Question: I have a PDF/A3 file with an empty acroform inside, which needs to be filled programmatically. I chose to use the itext7 library and at first everything seemed to go really well. Filling the acroform was seemingly pretty easy and the result looked good.
Now the resulting PDF file still needs to be PDF/A3 conformant, but for some reason, after filling out the form with my program, when I check against verapdf to confirm the validity of my PDF file, I get the following error:

I have absolutely no idea where to even start fixing this. When decoding the resulting PDF the following two sections are the only parts which contain anything with "pdfuaid":
'''
<rdf:Description rdf:about=""
xmlns:dc="http://purl.org/dc/elements/1.1/"
xmlns:pdf="http://ns.adobe.com/pdf/1.3/"
xmlns:pdfaid="http://www.aiim.org/pdfa/ns/id/"
xmlns:xmp="http://ns.adobe.com/xap/1.0/"
xmlns:xmpMM="http://ns.adobe.com/xap/1.0/mm/"
xmlns:stEvt="http://ns.adobe.com/xap/1.0/sType/ResourceEvent#"
xmlns:pdfaExtension="http://www.aiim.org/pdfa/ns/extension/"
xmlns:pdfaSchema="http://www.aiim.org/pdfa/ns/schema#"
xmlns:pdfaProperty="http://www.aiim.org/pdfa/ns/property#"
xmlns:pdfaType="http://www.aiim.org/pdfa/ns/type#"
xmlns:pdfaField="http://www.aiim.org/pdfa/ns/field#"
xmlns:ftx="http://ns.ftx.com/forms/1.0/"
xmlns:control="http://ns.ftx.com/forms/1.0/controldata/"
xmlns:pdfuaid="http://www.aiim.org/pdfua/ns/id/"
<ftx:ControlData
control:Anzahl_Zeichen_Hausnummer="3"
control:Anzahl_Zeichen_Namenszusatz="0"
control:Anzahl_Zeichen_Postleitzahl="10"
control:Anzahl_Zeichen_Titel="0"
control:Anzahl_Zeichen_Vorname="4"
control:Anzahl_Zeichen_Wohnsitzlaendercode="1"
control:Auftragsnummer_Einsender="0"
control:Formularnummer="10"
control:Formularversion="07.2017"
control:Technische_Version="3"/>
<pdfuaid:part>1</pdfuaid:part>
'''
This is the code which fills the PDF:
'''
PdfADocument pdf = new PdfADocument(new PdfReader(TEMPLATE), new PdfWriter(DEST + name + ".pdf"));
PdfFont font = PdfFontFactory.createFont(FONT, PdfEncodings.CP1252, true);
// Hole Acro-Form aus der PDF
PdfAcroForm form = PdfAcroForm.getAcroForm(pdf, false);
// Lese XMP-Metadaten aus der PDF
byte[] xmp = pdf.getXmpMetadata();
XMPMeta meta = XMPMetaFactory.parseFromBuffer(xmp);
JSONArray jsonArr = (JSONArray) this.parser.parse(new FileReader(jsonFile));
// Durchlaufe JSON-Array, in dem alle zu befullenden Felder stehen
for (Object obj : jsonArr) {
JSONObject json = (JSONObject) obj;
// Lese Daten fur dieses Feld aus
String feld = (String) json.get("Bezeichnung");
String val = (String) json.get("value");
String ez = (String) json.get("EZ");
String az = (String) json.get("AZ");
String fontSizeStr = (String) json.get("Size");
// Setze Default FontSize auf 12pt und andere diese, wenn anders
// spezifiziert in JSON-Datei
int fontSize = 12;
if (fontSizeStr != null && !fontSizeStr.equals("")) {
fontSize = Integer.parseInt(fontSizeStr);
}
if (ez.equals("meta")) {
meta.setStructField(nsControlData, "ControlData", nsControl, feld, val);
} else {
// Lese Art des Feldes aus && parse maximal erlaubte Anzahl
// von
// Zeichen
int maxChar = 0;
int maxDisplay = 0;
boolean kreuzFeld = false;
if (!ez.equals("K")) {
maxChar = Integer.parseInt(ez);
maxDisplay = Integer.parseInt(az);
} else {
kreuzFeld = true;
}
// Befulle Acro-Form
if (!kreuzFeld) {
String value = val;
String display = val;
if (value.length() > maxChar) {
value = value.substring(0, maxChar);
}
if (display.length() > maxDisplay) {
display = display.substring(0, maxDisplay);
}
// Ersetze ";" durch "
" im Stempel && verringere die
// Fontsize auf 6
if (feld.equals("0000_Vertragsarztstempel")) {
value = value.replace(";", "
");
fontSize = 6;
}
// Setze Wert und Schriftart fur dieses Feld
try {
// form.getField(feld).setFontSize(fontSize);
form.getField(feld).setFontAndSize(font, fontSize);
form.getField(feld).setValue(value, display);
} catch (NullPointerException e) {
System.out.println(feld);
}
} else {
if (!val.equals("0")) {
form.getField(feld).setValue("Yes");
}
}
}
}
// Korrigiere technische Version
meta.setStructField(nsControlData, "ControlData", nsControl, "Technische_Version", "3");
// Setze die erneuerten Metadaten
pdf.setXmpMetadata(meta);
// Schliesse ausgefullte pdf
pdf.close();
'''
If someone has any idea how to fix this, any help is appreciated. Thanks.
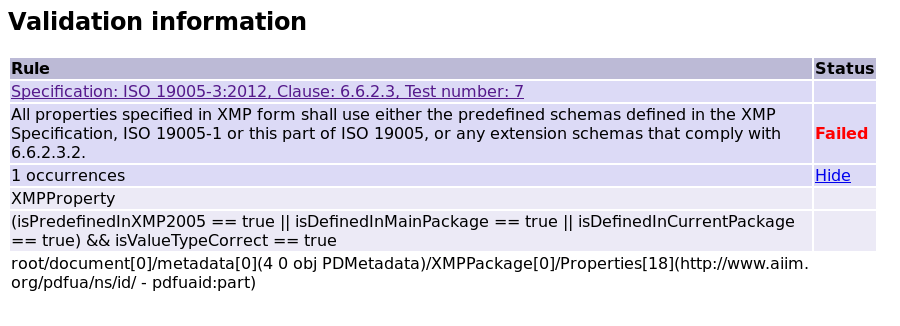
Answer: Thanks to blagae, my problem was solved. It was indeed the old version that was acting up.
Upgrading to the newest version fixed my issue.